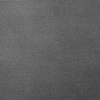
Atmospheric dust classification: dusty